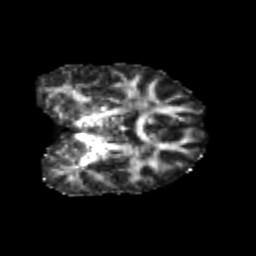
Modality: FA
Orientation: coronal
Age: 23
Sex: female
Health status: healthy
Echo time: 0.074 s